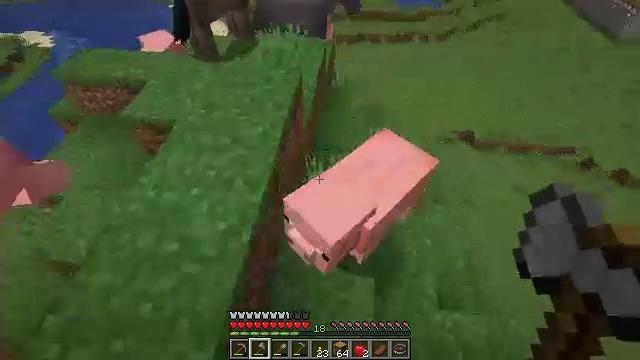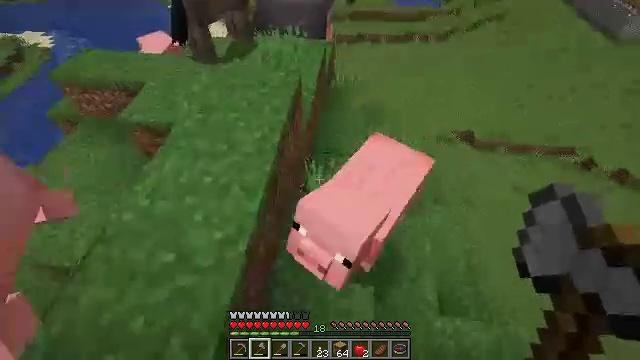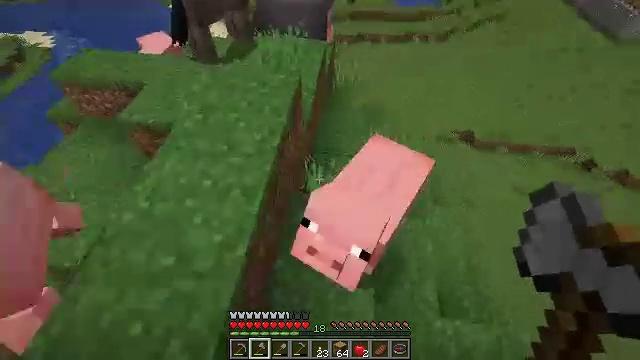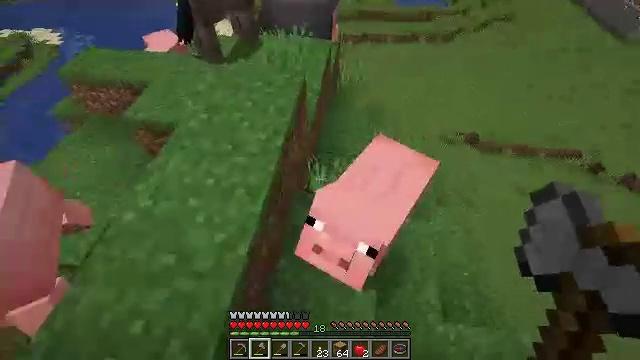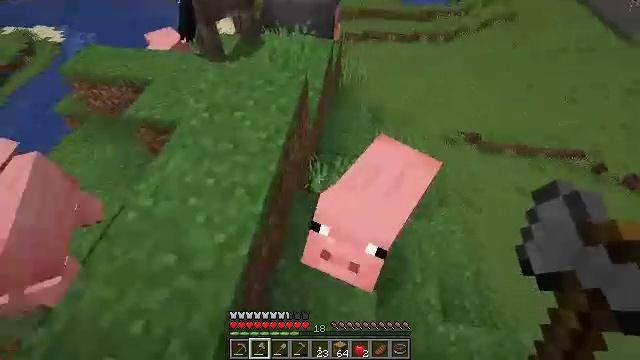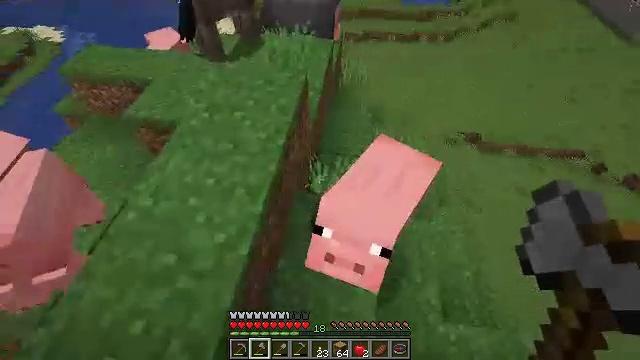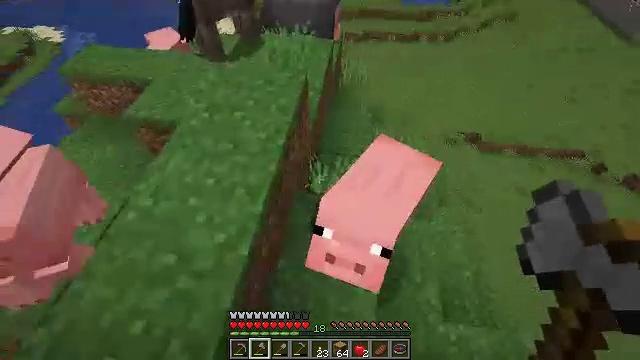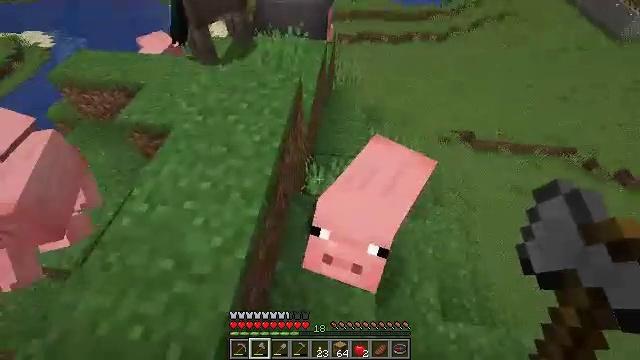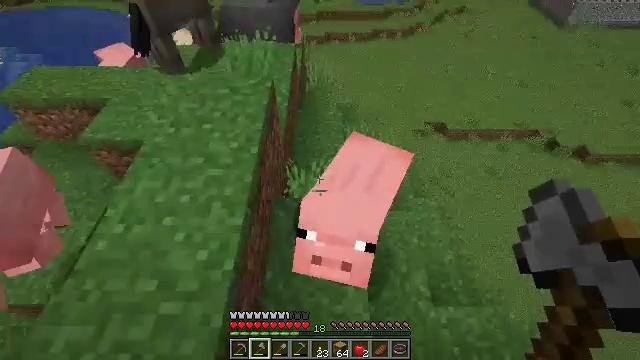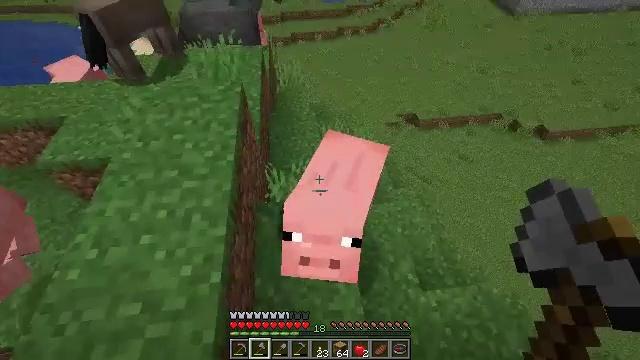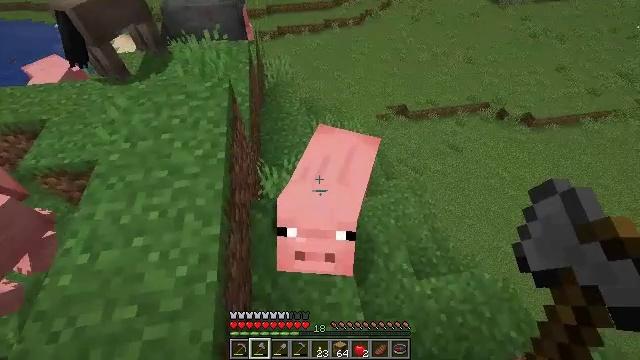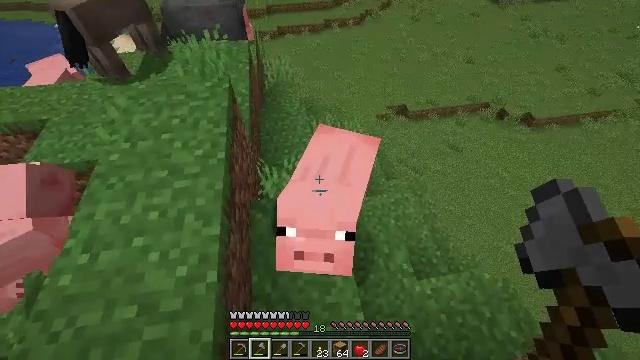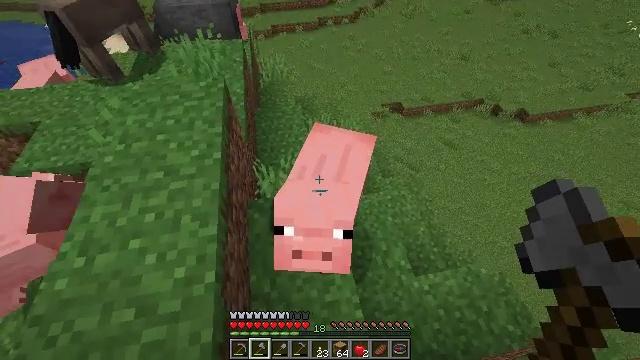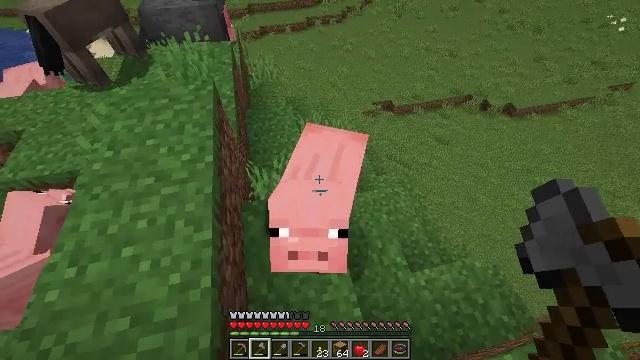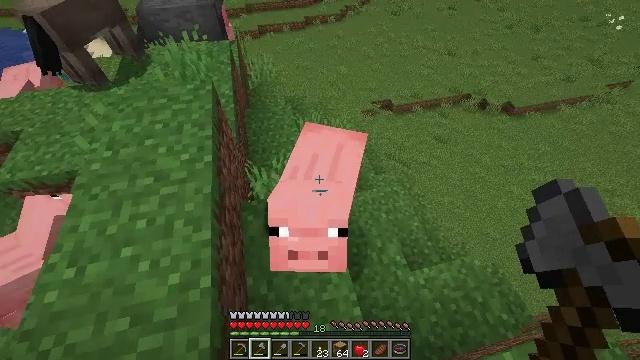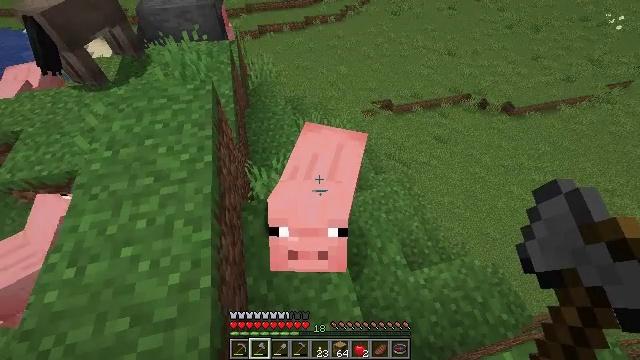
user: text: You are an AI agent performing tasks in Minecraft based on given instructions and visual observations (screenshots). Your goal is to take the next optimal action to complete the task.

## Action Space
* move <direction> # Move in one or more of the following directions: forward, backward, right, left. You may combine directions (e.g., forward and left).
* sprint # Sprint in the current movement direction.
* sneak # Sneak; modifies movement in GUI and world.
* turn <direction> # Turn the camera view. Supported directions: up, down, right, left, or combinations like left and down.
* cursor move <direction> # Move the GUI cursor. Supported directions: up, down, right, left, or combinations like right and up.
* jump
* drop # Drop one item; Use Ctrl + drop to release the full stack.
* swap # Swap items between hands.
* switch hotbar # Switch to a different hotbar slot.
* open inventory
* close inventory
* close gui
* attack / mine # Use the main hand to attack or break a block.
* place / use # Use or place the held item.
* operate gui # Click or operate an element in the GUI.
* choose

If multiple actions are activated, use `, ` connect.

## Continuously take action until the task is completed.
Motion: motion action
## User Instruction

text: Mine the cracked stone bricks.
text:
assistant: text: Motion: no_op
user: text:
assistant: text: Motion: no_op
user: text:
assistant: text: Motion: turn left
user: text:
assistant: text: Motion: no_op
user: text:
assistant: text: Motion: use / place
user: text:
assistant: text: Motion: use / place
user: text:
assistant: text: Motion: turn right, use / place
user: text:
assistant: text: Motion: turn right
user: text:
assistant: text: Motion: turn right
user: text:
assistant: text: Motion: turn right and down, use / place
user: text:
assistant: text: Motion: use / place
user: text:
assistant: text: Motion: turn right, use / place
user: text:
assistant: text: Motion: turn right
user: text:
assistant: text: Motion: use / place
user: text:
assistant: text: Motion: use / place
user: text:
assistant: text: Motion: use / place
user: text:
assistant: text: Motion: no_op
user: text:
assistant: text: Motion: use / place
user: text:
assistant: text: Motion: use / place
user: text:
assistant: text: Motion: use / place
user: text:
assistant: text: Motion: use / place
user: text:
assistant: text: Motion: turn left and down, use / place
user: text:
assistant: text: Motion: use / place
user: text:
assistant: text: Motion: use / place
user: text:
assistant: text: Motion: use / place
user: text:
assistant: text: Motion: turn left and down, use / place
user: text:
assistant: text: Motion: use / place
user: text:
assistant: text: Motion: use / place
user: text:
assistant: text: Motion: use / place
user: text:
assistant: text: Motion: use / place